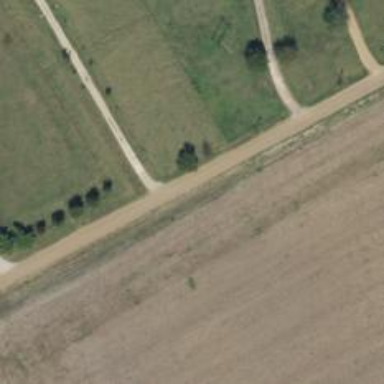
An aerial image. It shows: Driveway leading to service road.